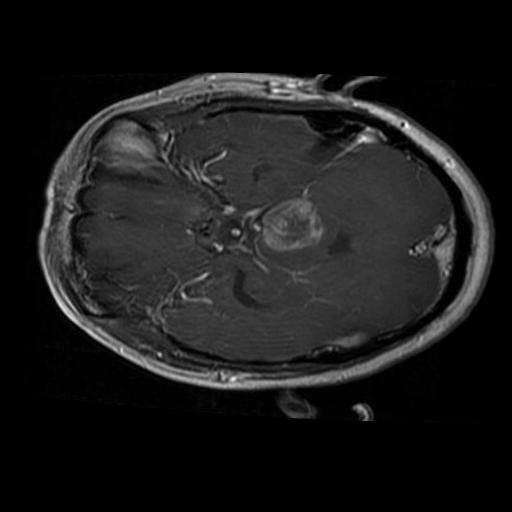
Label: brain_glioma